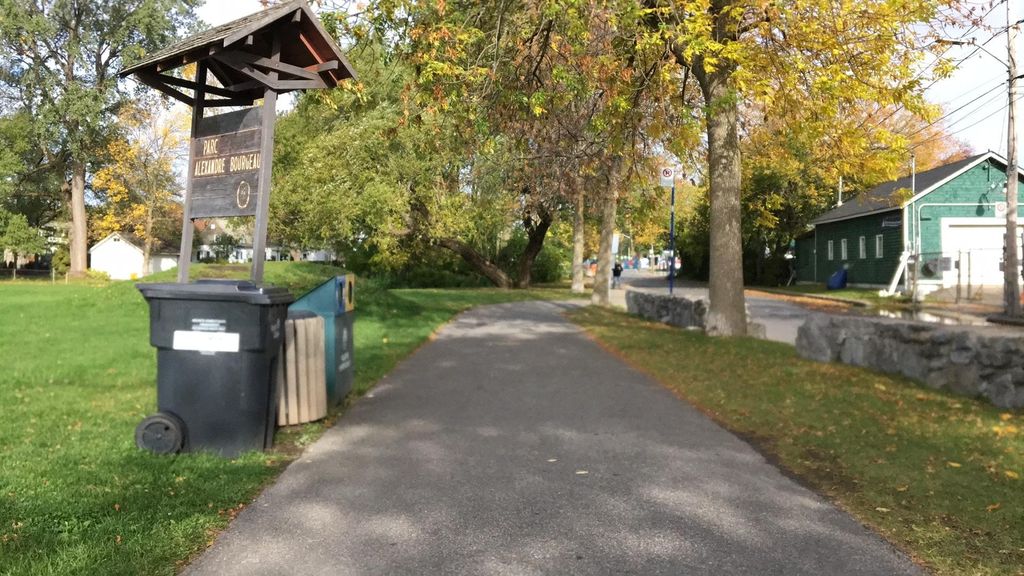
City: montreal